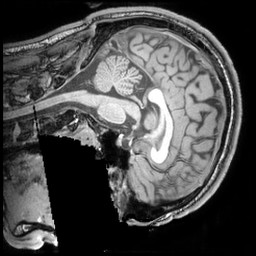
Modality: T1w
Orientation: sagittal
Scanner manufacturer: philips
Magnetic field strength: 3 T
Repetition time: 0.008094 s
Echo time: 0.003708 s